Question: Everything works fine, able to deploy the application on the server but the problem is on the website. It shows the content without CSS styles
<URL>
On localhost it's working fine. It should look like this:

Here is my log from Heroku using the command 'heroku logs --tail'.
'''
2020-07-23T17:48:24.825819+00:00 app[web.1]: 10.143.53.219 - - [23/Jul/2020:17:48:24 +0000] "GET /about_Rio/ HTTP/1.1" 200 882 "http://riorana95.herokuapp.com/" "Mozilla/5.0 (Windows NT 10.0; Win64; x64) AppleWebKit/537.36 (KHTML, like Gecko) Chrome/84.0.4147.89 Safari/537.36"
2020-07-23T17:48:24.827513+00:00 heroku[router]: at=info method=GET path="/about_Rio/" host=riorana95.herokuapp.com request_id=4896513b-fe03-43a6-a92e-b001947a1d71 fwd="150.107.10.58" dyno=web.1 connect=1ms service=3ms status=200 bytes=1043 protocol=http
2020-07-23T17:48:25.120451+00:00 app[web.1]: 10.143.53.219 - - [23/Jul/2020:17:48:25 +0000] "GET /static/css/main.css HTTP/1.1" 404 232 "http://riorana95.herokuapp.com/about_Rio/" "Mozilla/5.0 (Windows NT 10.0; Win64; x64) AppleWebKit/537.36 (KHTML, like Gecko) Chrome/84.0.4147.89 Safari/537.36"
2020-07-23T17:48:25.122106+00:00 heroku[router]: at=info method=GET path="/static/css/main.css" host=riorana95.herokuapp.com request_id=f70e3d89-e0c6-4dd1-a3c6-e29830608b7d fwd="150.107.10.58" dyno=web.1 connect=4ms service=2ms status=404 bytes=400 protocol=http
2020-07-23T18:23:11.234512+00:00 heroku[web.1]: Idling
2020-07-23T18:23:11.236726+00:00 heroku[web.1]: State changed from up to down
2020-07-23T18:23:12.219251+00:00 heroku[web.1]: Stopping all processes with SIGTERM
2020-07-23T18:23:12.253388+00:00 app[web.1]: [2020-07-23 18:23:12 +0000] [10] [INFO] Worker exiting (pid: 10)
2020-07-23T18:23:12.253413+00:00 app[web.1]: [2020-07-23 18:23:12 +0000] [4] [INFO] Handling signal: term
2020-07-23T18:23:12.253414+00:00 app[web.1]: [2020-07-23 18:23:12 +0000] [9] [INFO] Worker exiting (pid: 9)
2020-07-23T18:23:12.351871+00:00 app[web.1]: [2020-07-23 18:23:12 +0000] [4] [INFO] Shutting down: Master
2020-07-23T18:23:12.438076+00:00 heroku[web.1]: Process exited with status 0
2020-07-23T18:23:26.376869+00:00 heroku[web.1]: Unidling
2020-07-23T18:23:26.378668+00:00 heroku[web.1]: State changed from down to starting
2020-07-23T18:23:30.025938+00:00 heroku[web.1]: Starting process with command 'gunicorn Website_using_Flask:app'
2020-07-23T18:23:32.164756+00:00 app[web.1]: [2020-07-23 18:23:32 +0000] [4] [INFO] Starting gunicorn 20.0.4
2020-07-23T18:23:32.165285+00:00 app[web.1]: [2020-07-23 18:23:32 +0000] [4] [INFO] Listening at: http://0.0.0.0:50359 (4)
2020-07-23T18:23:32.165370+00:00 app[web.1]: [2020-07-23 18:23:32 +0000] [4] [INFO] Using worker: sync
2020-07-23T18:23:32.168764+00:00 app[web.1]: [2020-07-23 18:23:32 +0000] [9] [INFO] Booting worker with pid: 9
2020-07-23T18:23:32.266645+00:00 app[web.1]: [2020-07-23 18:23:32 +0000] [10] [INFO] Booting worker with pid: 10
2020-07-23T18:24:41.561982+00:00 heroku[router]: at=error code=H20 desc="App boot timeout" method=GET path="/" host=riorana95.herokuapp.com request_id=4d6522a9-eb49-48de-838e-d51b04f5298a fwd="150.107.10.58" dyno= connect= service= status=503 bytes= protocol=http
2020-07-23T18:25:10.484012+00:00 heroku[router]: at=error code=H20 desc="App boot timeout" method=GET path="/" host=riorana95.herokuapp.com request_id=84e5b587-3a19-42f7-a839-18c52fc8eb7c fwd="150.107.10.58" dyno= connect= service= status=503 bytes= protocol=http
2020-07-23T18:25:11.936294+00:00 heroku[web.1]: State changed from starting to up
2020-07-23T18:25:13.278599+00:00 app[web.1]: 10.63.41.14 - - [23/Jul/2020:18:25:13 +0000] "GET / HTTP/1.1" 200 707 "-" "Mozilla/5.0 (Windows NT 10.0; Win64; x64) AppleWebKit/537.36 (KHTML, like Gecko) Chrome/84.0.4147.89 Safari/537.36"
2020-07-23T18:25:13.285136+00:00 heroku[router]: at=info method=GET path="/" host=riorana95.herokuapp.com request_id=504ebb43-4e09-43f2-a3a1-86152c63649a fwd="150.107.10.58" dyno=web.1 connect=7ms service=20ms status=200 bytes=868 protocol=http
2020-07-23T18:25:13.345050+00:00 app[web.1]: 10.168.89.215 - - [23/Jul/2020:18:25:13 +0000] "GET / HTTP/1.1" 200 707 "https://dashboard.heroku.com/" "Mozilla/5.0 (Windows NT 10.0; Win64; x64) AppleWebKit/537.36 (KHTML, like Gecko) Chrome/84.0.4147.89 Safari/537.36"
2020-07-23T18:25:13.346251+00:00 heroku[router]: at=info method=GET path="/" host=riorana95.herokuapp.com request_id=a60d391a-6003-47b1-864e-6a4226bf6793 fwd="150.107.10.58" dyno=web.1 connect=2ms service=3ms status=200 bytes=868 protocol=https
2020-07-23T18:25:13.607685+00:00 heroku[router]: at=info method=GET path="/static/css/main.css" host=riorana95.herokuapp.com request_id=14b84dab-ed49-4717-8bb8-13c0da850a7e fwd="150.107.10.58" dyno=web.1 connect=1ms service=3ms status=404 bytes=400 protocol=http
2020-07-23T18:25:13.608849+00:00 app[web.1]: 10.63.41.14 - - [23/Jul/2020:18:25:13 +0000] "GET /static/css/main.css HTTP/1.1" 404 232 "http://riorana95.herokuapp.com/" "Mozilla/5.0 (Windows NT 10.0; Win64; x64) AppleWebKit/537.36 (KHTML, like Gecko) Chrome/84.0.4147.89 Safari/537.36"
2020-07-23T18:25:13.630266+00:00 app[web.1]: 10.168.89.215 - - [23/Jul/2020:18:25:13 +0000] "GET /static/css/main.css HTTP/1.1" 404 232 "https://riorana95.herokuapp.com/" "Mozilla/5.0 (Windows NT 10.0; Win64; x64) AppleWebKit/537.36 (KHTML, like Gecko) Chrome/84.0.4147.89 Safari/537.36"
2020-07-23T18:25:13.631668+00:00 heroku[router]: at=info method=GET path="/static/css/main.css" host=riorana95.herokuapp.com request_id=87cdf239-1ef3-4948-8251-ec40864570a1 fwd="150.107.10.58" dyno=web.1 connect=0ms service=3ms status=404 bytes=400 protocol=https
2020-07-23T18:25:13.962079+00:00 app[web.1]: 10.93.223.38 - - [23/Jul/2020:18:25:13 +0000] "GET / HTTP/1.1" 200 707 "-" "Mozilla/5.0 (Windows NT 10.0; Win64; x64) AppleWebKit/537.36 (KHTML, like Gecko) Chrome/84.0.4147.89 Safari/537.36"
2020-07-23T18:25:13.964554+00:00 heroku[router]: at=info method=GET path="/" host=riorana95.herokuapp.com request_id=a8ddf48a-1f8b-4f9e-8205-af48d1c5a990 fwd="150.107.10.58" dyno=web.1 connect=0ms service=2ms status=200 bytes=868 protocol=https
2020-07-23T18:25:18.042259+00:00 app[web.1]: 10.35.254.221 - - [23/Jul/2020:18:25:18 +0000] "GET /about_Rio/ HTTP/1.1" 200 882 "http://riorana95.herokuapp.com/" "Mozilla/5.0 (Windows NT 10.0; Win64; x64) AppleWebKit/537.36 (KHTML, like Gecko) Chrome/84.0.4147.89 Safari/537.36"
2020-07-23T18:25:18.043411+00:00 heroku[router]: at=info method=GET path="/about_Rio/" host=riorana95.herokuapp.com request_id=cb0d2e0f-63d2-4f5f-b38f-66f1734cd98d fwd="150.107.10.58" dyno=web.1 connect=1ms service=5ms status=200 bytes=1043 protocol=http
2020-07-23T18:25:18.328184+00:00 app[web.1]: 10.35.254.221 - - [23/Jul/2020:18:25:18 +0000] "GET /static/css/main.css HTTP/1.1" 404 232 "http://riorana95.herokuapp.com/about_Rio/" "Mozilla/5.0 (Windows NT 10.0; Win64; x64) AppleWebKit/537.36 (KHTML, like Gecko) Chrome/84.0.4147.89 Safari/537.36"
2020-07-23T18:25:18.329422+00:00 heroku[router]: at=info method=GET path="/static/css/main.css" host=riorana95.herokuapp.com request_id=1b0329e1-39ba-49e4-93a0-e91b555c876e fwd="150.107.10.58" dyno=web.1 connect=1ms service=2ms status=404 bytes=400 protocol=http
2020-07-23T18:25:20.699983+00:00 app[web.1]: 10.35.254.221 - - [23/Jul/2020:18:25:20 +0000] "GET / HTTP/1.1" 200 707 "http://riorana95.herokuapp.com/about_Rio/" "Mozilla/5.0 (Windows NT 10.0; Win64; x64) AppleWebKit/537.36 (KHTML, like Gecko) Chrome/84.0.4147.89 Safari/537.36"
2020-07-23T18:25:20.701477+00:00 heroku[router]: at=info method=GET path="/" host=riorana95.herokuapp.com request_id=1ec0a8a5-e2b3-4767-bb8b-24e92cdef2a7 fwd="150.107.10.58" dyno=web.1 connect=0ms service=21ms status=200 bytes=868 protocol=http
2020-07-23T18:25:20.984356+00:00 app[web.1]: 10.35.254.221 - - [23/Jul/2020:18:25:20 +0000] "GET /static/css/main.css HTTP/1.1" 404 232 "http://riorana95.herokuapp.com/" "Mozilla/5.0 (Windows NT 10.0; Win64; x64) AppleWebKit/537.36 (KHTML, like Gecko) Chrome/84.0.4147.89 Safari/537.36"
2020-07-23T18:25:20.985628+00:00 heroku[router]: at=info method=GET path="/static/css/main.css" host=riorana95.herokuapp.com request_id=6742ee51-f34b-47fd-9775-2e2215546249 fwd="150.107.10.58" dyno=web.1 connect=0ms service=2ms status=404 bytes=400 protocol=http
2020-07-23T18:25:22.816648+00:00 heroku[router]: at=info method=GET path="/about_Rio/" host=riorana95.herokuapp.com request_id=66e12c99-eb21-4ff4-9d6f-13ee9a7ed8b5 fwd="150.107.10.58" dyno=web.1 connect=0ms service=2ms status=200 bytes=1043 protocol=http
2020-07-23T18:25:22.817304+00:00 app[web.1]: 10.35.254.221 - - [23/Jul/2020:18:25:22 +0000] "GET /about_Rio/ HTTP/1.1" 200 882 "http://riorana95.herokuapp.com/" "Mozilla/5.0 (Windows NT 10.0; Win64; x64) AppleWebKit/537.36 (KHTML, like Gecko) Chrome/84.0.4147.89 Safari/537.36"
2020-07-23T18:25:23.107992+00:00 app[web.1]: 10.35.254.221 - - [23/Jul/2020:18:25:23 +0000] "GET /static/css/main.css HTTP/1.1" 404 232 "http://riorana95.herokuapp.com/about_Rio/" "Mozilla/5.0 (Windows NT 10.0; Win64; x64) AppleWebKit/537.36 (KHTML, like Gecko) Chrome/84.0.4147.89 Safari/537.36"
2020-07-23T18:25:23.109072+00:00 heroku[router]: at=info method=GET path="/static/css/main.css" host=riorana95.herokuapp.com request_id=5d0434fb-ea55-4c4b-9510-e8c0e77d152b fwd="150.107.10.58" dyno=web.1 connect=0ms service=2ms status=404 bytes=400 protocol=http
2020-07-23T18:25:25.583074+00:00 app[web.1]: 10.35.254.221 - - [23/Jul/2020:18:25:25 +0000] "GET / HTTP/1.1" 200 707 "http://riorana95.herokuapp.com/about_Rio/" "Mozilla/5.0 (Windows NT 10.0; Win64; x64) AppleWebKit/537.36 (KHTML, like Gecko) Chrome/84.0.4147.89 Safari/537.36"
2020-07-23T18:25:25.584169+00:00 heroku[router]: at=info method=GET path="/" host=riorana95.herokuapp.com request_id=25a5fe75-a45e-4ccf-843f-a07bebea1100 fwd="150.107.10.58" dyno=web.1 connect=1ms service=2ms status=200 bytes=868 protocol=http
2020-07-23T18:25:25.875038+00:00 app[web.1]: 10.35.254.221 - - [23/Jul/2020:18:25:25 +0000] "GET /static/css/main.css HTTP/1.1" 404 232 "http://riorana95.herokuapp.com/" "Mozilla/5.0 (Windows NT 10.0; Win64; x64) AppleWebKit/537.36 (KHTML, like Gecko) Chrome/84.0.4147.89 Safari/537.36"
2020-07-23T18:25:25.876297+00:00 heroku[router]: at=info method=GET path="/static/css/main.css" host=riorana95.herokuapp.com request_id=b06f982f-a952-4fd1-9edb-39ed437a0bf2 fwd="150.107.10.58" dyno=web.1 connect=0ms service=2ms status=404 bytes=400 protocol=http
2020-07-23T18:25:29.179954+00:00 app[web.1]: 10.168.89.215 - - [23/Jul/2020:18:25:29 +0000] "GET /about_Rio/ HTTP/1.1" 200 882 "https://riorana95.herokuapp.com/" "Mozilla/5.0 (Windows NT 10.0; Win64; x64) AppleWebKit/537.36 (KHTML, like Gecko) Chrome/84.0.4147.89 Safari/537.36"
2020-07-23T18:25:29.181088+00:00 heroku[router]: at=info method=GET path="/about_Rio/" host=riorana95.herokuapp.com request_id=84d486d8-129f-4142-b654-683560c4e149 fwd="150.107.10.58" dyno=web.1 connect=1ms service=2ms status=200 bytes=1043 protocol=https
2020-07-23T18:25:29.461655+00:00 app[web.1]: 10.168.89.215 - - [23/Jul/2020:18:25:29 +0000] "GET /static/css/main.css HTTP/1.1" 404 232 "https://riorana95.herokuapp.com/about_Rio/" "Mozilla/5.0 (Windows NT 10.0; Win64; x64) AppleWebKit/537.36 (KHTML, like Gecko) Chrome/84.0.4147.89 Safari/537.36"
2020-07-23T18:25:29.462679+00:00 heroku[router]: at=info method=GET path="/static/css/main.css" host=riorana95.herokuapp.com request_id=4019903e-d2ef-4daa-8538-09d0104684c4 fwd="150.107.10.58" dyno=web.1 connect=0ms service=2ms status=404 bytes=400 protocol=https
2020-07-23T18:25:30.253891+00:00 app[web.1]: 10.168.89.215 - - [23/Jul/2020:18:25:30 +0000] "GET / HTTP/1.1" 200 707 "https://riorana95.herokuapp.com/about_Rio/" "Mozilla/5.0 (Windows NT 10.0; Win64; x64) AppleWebKit/537.36 (KHTML, like Gecko) Chrome/84.0.4147.89 Safari/537.36"
2020-07-23T18:25:30.259322+00:00 heroku[router]: at=info method=GET path="/" host=riorana95.herokuapp.com request_id=353fc7a6-918e-432b-9057-8630a1a79940 fwd="150.107.10.58" dyno=web.1 connect=1ms service=6ms status=200 bytes=868 protocol=https
2020-07-23T18:25:30.539953+00:00 app[web.1]: 10.168.89.215 - - [23/Jul/2020:18:25:30 +0000] "GET /static/css/main.css HTTP/1.1" 404 232 "https://riorana95.herokuapp.com/" "Mozilla/5.0 (Windows NT 10.0; Win64; x64) AppleWebKit/537.36 (KHTML, like Gecko) Chrome/84.0.4147.89 Safari/537.36"
2020-07-23T18:25:30.541893+00:00 heroku[router]: at=info method=GET path="/static/css/main.css" host=riorana95.herokuapp.com request_id=fba748ae-7f7a-4086-9add-09dcfafadfea fwd="150.107.10.58" dyno=web.1 connect=0ms service=3ms status=404 bytes=400 protocol=https
2020-07-23T18:25:38.438155+00:00 app[web.1]: 10.47.238.174 - - [23/Jul/2020:18:25:38 +0000] "GET /about_Rio/ HTTP/1.1" 200 882 "http://riorana95.herokuapp.com/" "Mozilla/5.0 (Windows NT 10.0; Win64; x64) AppleWebKit/537.36 (KHTML, like Gecko) Chrome/84.0.4147.89 Safari/537.36"
2020-07-23T18:25:38.440174+00:00 heroku[router]: at=info method=GET path="/about_Rio/" host=riorana95.herokuapp.com request_id=38208553-39dc-4f43-b633-2f88d185db06 fwd="150.107.10.58" dyno=web.1 connect=1ms service=4ms status=200 bytes=1043 protocol=http
2020-07-23T18:25:38.746501+00:00 app[web.1]: 10.47.238.174 - - [23/Jul/2020:18:25:38 +0000] "GET /static/css/main.css HTTP/1.1" 404 232 "http://riorana95.herokuapp.com/about_Rio/" "Mozilla/5.0 (Windows NT 10.0; Win64; x64) AppleWebKit/537.36 (KHTML, like Gecko) Chrome/84.0.4147.89 Safari/537.36"
2020-07-23T18:25:38.748666+00:00 heroku[router]: at=info method=GET path="/static/css/main.css" host=riorana95.herokuapp.com request_id=9b0a751c-aa94-4acc-8a0c-291ca3bd76b2 fwd="150.107.10.58" dyno=web.1 connect=1ms service=3ms status=404 bytes=400 protocol=http
2020-07-23T18:59:49.123507+00:00 app[web.1]: 10.123.249.13 - - [23/Jul/2020:18:59:49 +0000] "GET / HTTP/1.1" 200 707 "https://dashboard.heroku.com/" "Mozilla/5.0 (Windows NT 10.0; Win64; x64) AppleWebKit/537.36 (KHTML, like Gecko) Chrome/84.0.4147.89 Safari/537.36"
2020-07-23T18:59:49.128334+00:00 heroku[router]: at=info method=GET path="/" host=riorana95.herokuapp.com request_id=b35d8ea9-67c2-4d20-9596-9ea7645006d2 fwd="150.107.10.58" dyno=web.1 connect=1ms service=7ms status=200 bytes=868 protocol=https
2020-07-23T18:59:49.413523+00:00 app[web.1]: 10.123.249.13 - - [23/Jul/2020:18:59:49 +0000] "GET /static/css/main.css HTTP/1.1" 404 232 "https://riorana95.herokuapp.com/" "Mozilla/5.0 (Windows NT 10.0; Win64; x64) AppleWebKit/537.36 (KHTML, like Gecko) Chrome/84.0.4147.89 Safari/537.36"
2020-07-23T18:59:49.415132+00:00 heroku[router]: at=info method=GET path="/static/css/main.css" host=riorana95.herokuapp.com request_id=e06e61a7-e902-4ef6-9b7e-a76c5ea10ec0 fwd="150.107.10.58" dyno=web.1 connect=1ms service=3ms status=404 bytes=400 protocol=https
2020-07-23T19:31:12.243100+00:00 heroku[web.1]: Idling
2020-07-23T19:31:12.246818+00:00 heroku[web.1]: State changed from up to down
2020-07-23T19:31:13.399725+00:00 heroku[web.1]: Stopping all processes with SIGTERM
2020-07-23T19:31:13.439108+00:00 app[web.1]: [2020-07-23 19:31:13 +0000] [4] [INFO] Handling signal: term
2020-07-23T19:31:13.444182+00:00 app[web.1]: [2020-07-23 19:31:13 +0000] [10] [INFO] Worker exiting (pid: 10)
2020-07-23T19:31:13.444188+00:00 app[web.1]: [2020-07-23 19:31:13 +0000] [9] [INFO] Worker exiting (pid: 9)
2020-07-23T19:31:13.540022+00:00 app[web.1]: [2020-07-23 19:31:13 +0000] [4] [INFO] Shutting down: Master
2020-07-23T19:31:13.776701+00:00 heroku[web.1]: Process exited with status 0
2020-07-24T02:46:49.242630+00:00 heroku[web.1]: Unidling
2020-07-24T02:46:49.269496+00:00 heroku[web.1]: State changed from down to starting
2020-07-24T02:46:52.708726+00:00 heroku[web.1]: Starting process with command 'gunicorn Website_using_Flask:app'
2020-07-24T02:46:54.822177+00:00 app[web.1]: [2020-07-24 02:46:54 +0000] [4] [INFO] Starting gunicorn 20.0.4
2020-07-24T02:46:54.822799+00:00 app[web.1]: [2020-07-24 02:46:54 +0000] [4] [INFO] Listening at: http://0.0.0.0:19235 (4)
2020-07-24T02:46:54.822907+00:00 app[web.1]: [2020-07-24 02:46:54 +0000] [4] [INFO] Using worker: sync
2020-07-24T02:46:54.826995+00:00 app[web.1]: [2020-07-24 02:46:54 +0000] [9] [INFO] Booting worker with pid: 9
2020-07-24T02:46:54.876439+00:00 app[web.1]: [2020-07-24 02:46:54 +0000] [10] [INFO] Booting worker with pid: 10
2020-07-24T02:46:54.991972+00:00 heroku[web.1]: State changed from starting to up
2020-07-24T02:46:56.326724+00:00 app[web.1]: 10.35.221.122 - - [24/Jul/2020:02:46:56 +0000] "GET / HTTP/1.1" 200 707 "-" "Mozilla/5.0 (Windows NT 10.0; Win64; x64) AppleWebKit/537.36 (KHTML, like Gecko) Chrome/84.0.4147.89 Safari/537.36"
2020-07-24T02:46:56.328923+00:00 heroku[router]: at=info method=GET path="/" host=riorana95.herokuapp.com request_id=a93dff84-09a9-4458-90ab-4ef075892499 fwd="150.107.10.58" dyno=web.1 connect=0ms service=12ms status=200 bytes=868 protocol=https
2020-07-24T02:46:56.614391+00:00 app[web.1]: 10.35.221.122 - - [24/Jul/2020:02:46:56 +0000] "GET /static/css/main.css HTTP/1.1" 404 232 "https://riorana95.herokuapp.com/" "Mozilla/5.0 (Windows NT 10.0; Win64; x64) AppleWebKit/537.36 (KHTML, like Gecko) Chrome/84.0.4147.89 Safari/537.36"
2020-07-24T02:46:56.616186+00:00 heroku[router]: at=info method=GET path="/static/css/main.css" host=riorana95.herokuapp.com request_id=e8f43237-627f-4bc0-a973-8183fc564264 fwd="150.107.10.58" dyno=web.1 connect=0ms service=2ms status=404 bytes=400 protocol=https
2020-07-24T02:46:56.906159+00:00 app[web.1]: 10.35.221.122 - - [24/Jul/2020:02:46:56 +0000] "GET /favicon.ico HTTP/1.1" 404 232 "https://riorana95.herokuapp.com/" "Mozilla/5.0 (Windows NT 10.0; Win64; x64) AppleWebKit/537.36 (KHTML, like Gecko) Chrome/84.0.4147.89 Safari/537.36"
2020-07-24T02:46:56.908001+00:00 heroku[router]: at=info method=GET path="/favicon.ico" host=riorana95.herokuapp.com request_id=808494d1-8691-43c9-ad3a-a811c4aaafe1 fwd="150.107.10.58" dyno=web.1 connect=0ms service=1ms status=404 bytes=400 protocol=https
2020-07-24T02:49:29.435757+00:00 app[web.1]: 10.41.192.172 - - [24/Jul/2020:02:49:29 +0000] "GET / HTTP/1.1" 200 707 "-" "Mozilla/5.0 (Windows NT 10.0; Win64; x64) AppleWebKit/537.36 (KHTML, like Gecko) Chrome/84.0.4147.89 Safari/537.36"
2020-07-24T02:49:29.438155+00:00 heroku[router]: at=info method=GET path="/" host=riorana95.herokuapp.com request_id=0eeeb9b7-6ffb-4ec0-854e-66d988823b12 fwd="150.107.10.58" dyno=web.1 connect=0ms service=2ms status=200 bytes=868 protocol=https
2020-07-24T02:49:29.771077+00:00 app[web.1]: 10.41.192.172 - - [24/Jul/2020:02:49:29 +0000] "GET /static/css/main.css HTTP/1.1" 404 232 "https://riorana95.herokuapp.com/" "Mozilla/5.0 (Windows NT 10.0; Win64; x64) AppleWebKit/537.36 (KHTML, like Gecko) Chrome/84.0.4147.89 Safari/537.36"
2020-07-24T02:49:29.773535+00:00 heroku[router]: at=info method=GET path="/static/css/main.css" host=riorana95.herokuapp.com request_id=aeaf3464-386b-4375-b17e-7e75a6416c43 fwd="150.107.10.58" dyno=web.1 connect=0ms service=2ms status=404 bytes=400 protocol=https
2020-07-24T03:24:25.677289+00:00 heroku[web.1]: Idling
2020-07-24T03:24:25.679382+00:00 heroku[web.1]: State changed from up to down
2020-07-24T03:24:28.348363+00:00 heroku[web.1]: Stopping all processes with SIGTERM
2020-07-24T03:24:28.397955+00:00 app[web.1]: [2020-07-24 03:24:28 +0000] [9] [INFO] Worker exiting (pid: 9)
2020-07-24T03:24:28.402535+00:00 app[web.1]: [2020-07-24 03:24:28 +0000] [10] [INFO] Worker exiting (pid: 10)
2020-07-24T03:24:28.419073+00:00 app[web.1]: [2020-07-24 03:24:28 +0000] [4] [INFO] Handling signal: term
2020-07-24T03:24:28.520067+00:00 app[web.1]: [2020-07-24 03:24:28 +0000] [4] [INFO] Shutting down: Master
2020-07-24T03:24:28.609430+00:00 heroku[web.1]: Process exited with status 0
'''
'''
from flask import Flask, render_template
app = Flask(__name__)
@app.route('/')
def home():
return render_template("Journey.html")
@app.route('/about_Rio/')
def about():
return render_template("About Rio.html")
if __name__ == "__main__":
app.run(debug=True)
'''
'''
<!DOCTYPE html>
<html>
<head>
<title>Flask App</title>
<link rel="stylesheet" href="{{url_for('static',filename='css/main.css')}}">
</head>
<body>
<header>
<div class="container">
<h1 class="logo">Web App</h1>
<strong><nav>
<ul class="menu">
<li><a href="{{url_for('home')}}">Home</a></li>
<li><a href="{{url_for('about')}}">About</a></li>
</ul>
</nav></strong>
</header><div class="container">
{%block content%}
{%endblock%}
</div>
</body>
</html>
'''
'''
{%extends "layout_2.html"%}
{%block content%}
<div class="home">
<h1>Journey</h1>
<p>About people</p>
</div>
{%endblock%}
'''
'''
{%extends "layout_2.html"%}
{%block content%}
<div class="about">
<h1>
<center>About Rio</center>
</h1>
<ul>
<li>22-07-2020 :- The longer you live... The more you realize that reality is just made of pain, suffering and
emptiness</li>
</ul>
</div>
{%endblock%}
'''
'''
body {
margin: 0;
padding: 0;
font-family: "Helvetica Neue", Helvetica, Arial, sans-serif;
color: #060;
}
/*
* Formatting the header area
*/
header {
background-color: #DFB887;
height: 35px;
width: 100%;
opacity: .9;
margin-bottom: 10px;
}
header h1.logo {
margin: 0;
font-size: 1.7em;
color: #fff;
text-transform: uppercase;
float: left;
}
header h1.logo:hover {
color: #fff;
text-decoration: none;
}
/*
* Center the body content
*/
.container {
width: 1200px;
margin: 0 auto;
}
div.home {
padding: 10px 0 30px 0;
background-color: #E6E6FA;
-webkit-border-radius: 6px;
-moz-border-radius: 6px;
border-radius: 6px;
}
div.about {
padding: 10px 0 30px 0;
background-color: #E6E6FA;
-webkit-border-radius: 6px;
-moz-border-radius: 6px;
border-radius: 6px;
}
h2 {
font-size: 3em;
margin-top: 40px;
text-align: center;
letter-spacing: -2px;
}
h3 {
font-size: 1.7em;
font-weight: 100;
margin-top: 30px;
text-align: center;
letter-spacing: -1px;
color: #999;
}
.menu {
float: right;
margin-top: 8px;
}
.menu li {
display: inline;
}
.menu li + li {
margin-left: 35px;
}
.menu li a {
color: #444;
text-decoration: none;
}
'''
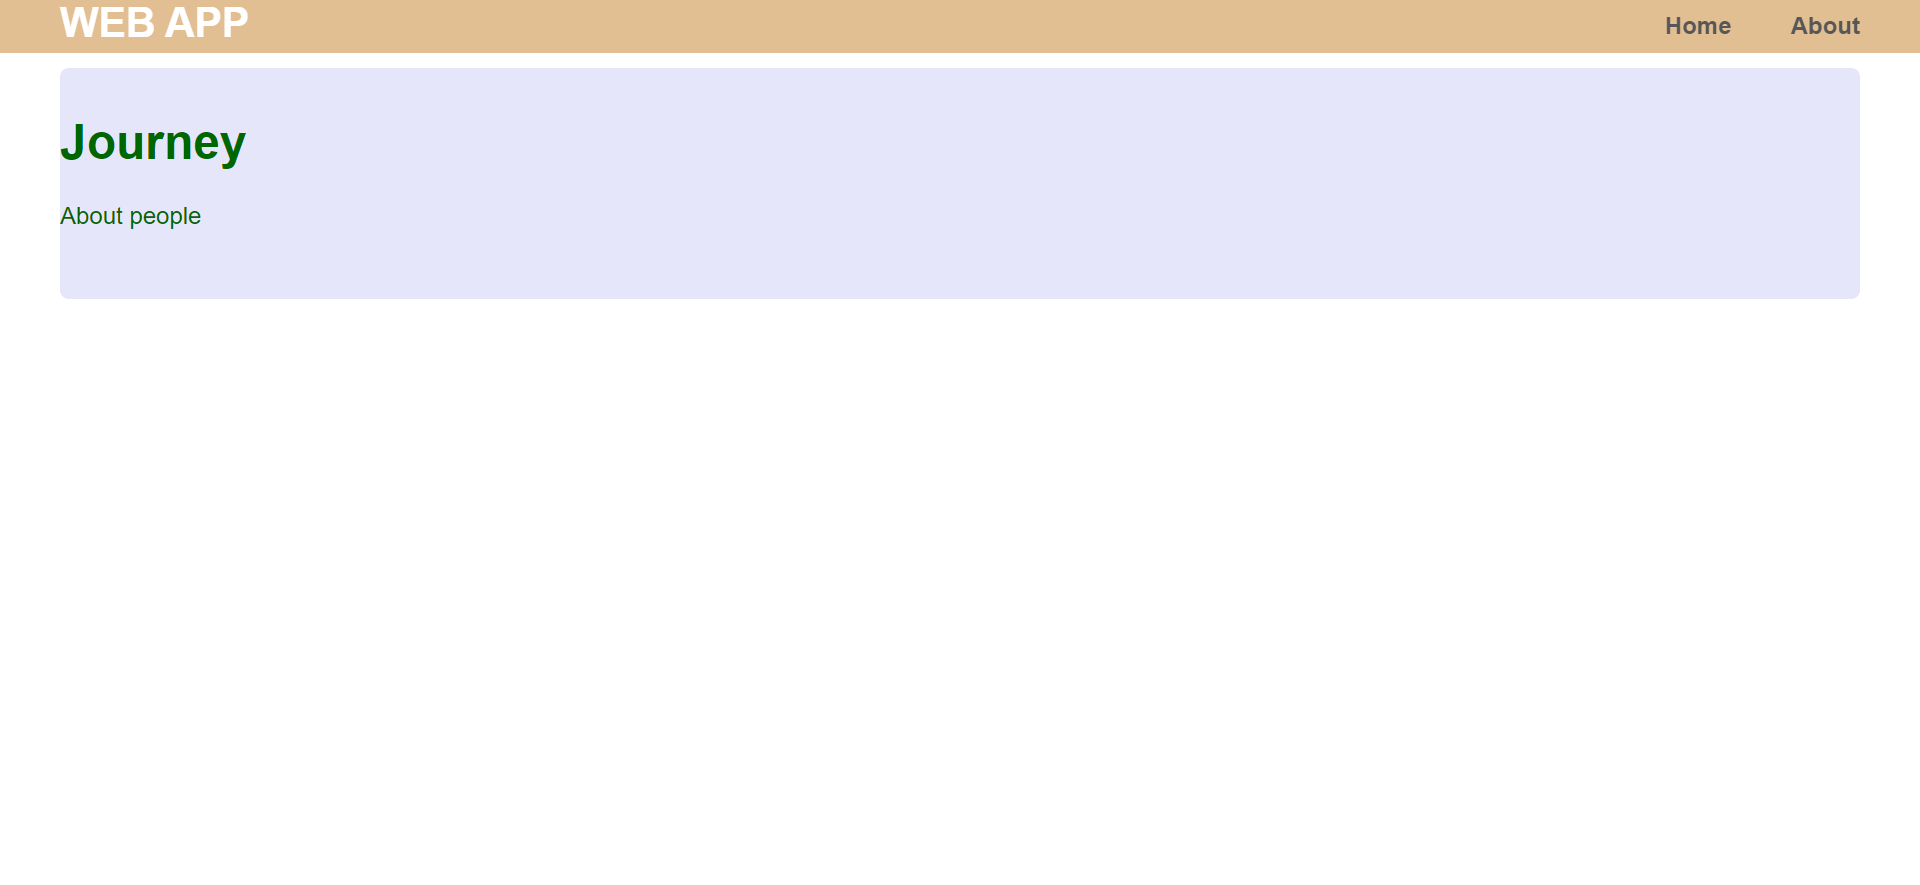
Answer: I don't know exactly where was the problem but it working now.
I deleted the app from heroku and .git folder from my "website" folder and change folder name from CSS to css (inside static folder).
then i retry all the process and now it's working fine